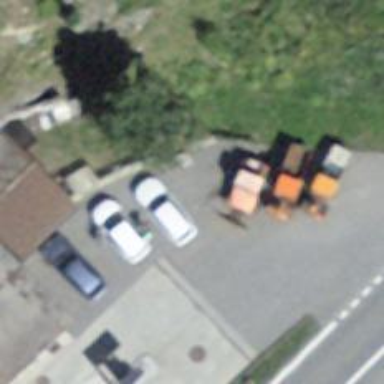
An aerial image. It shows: Fuel station.